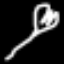
Label: fork